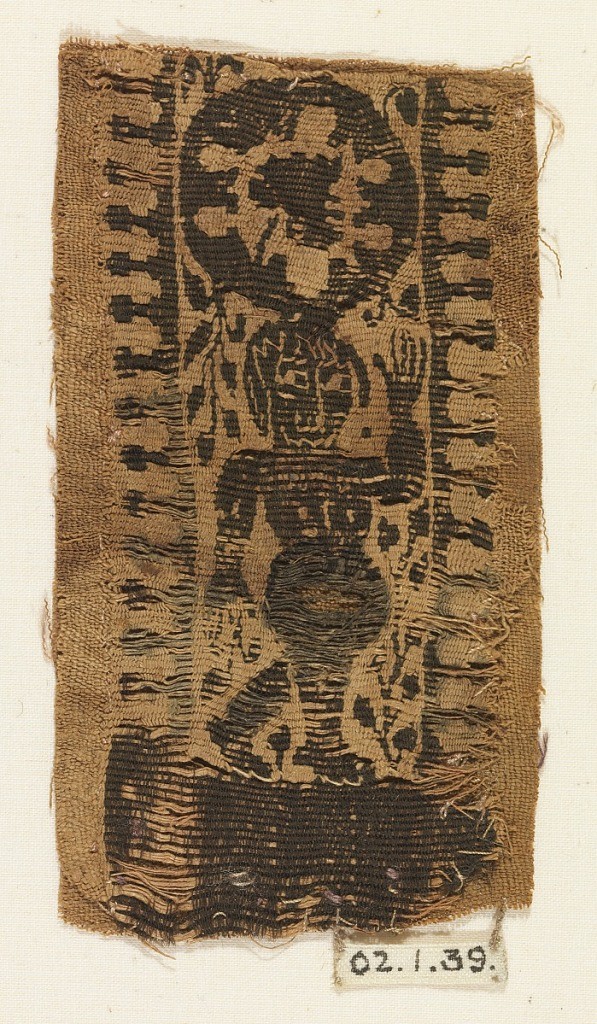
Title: Fragment of a band
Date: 3rd–4th century
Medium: warp; S-spun linen. Wefts; Z-spun linen, Z-spun wool Technique: slit tapestry weave
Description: Walking nude figure under a large circle.